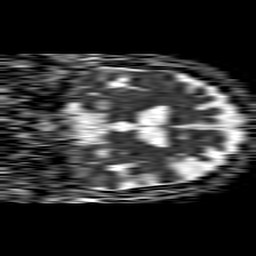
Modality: ADC
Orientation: coronal
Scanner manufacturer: philips
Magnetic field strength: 1.5 T
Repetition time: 4.6 s
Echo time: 0.08631 s